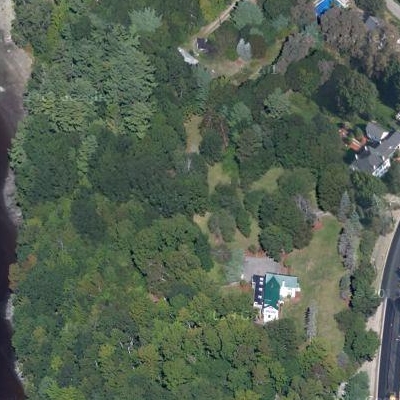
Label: eForest